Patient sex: M
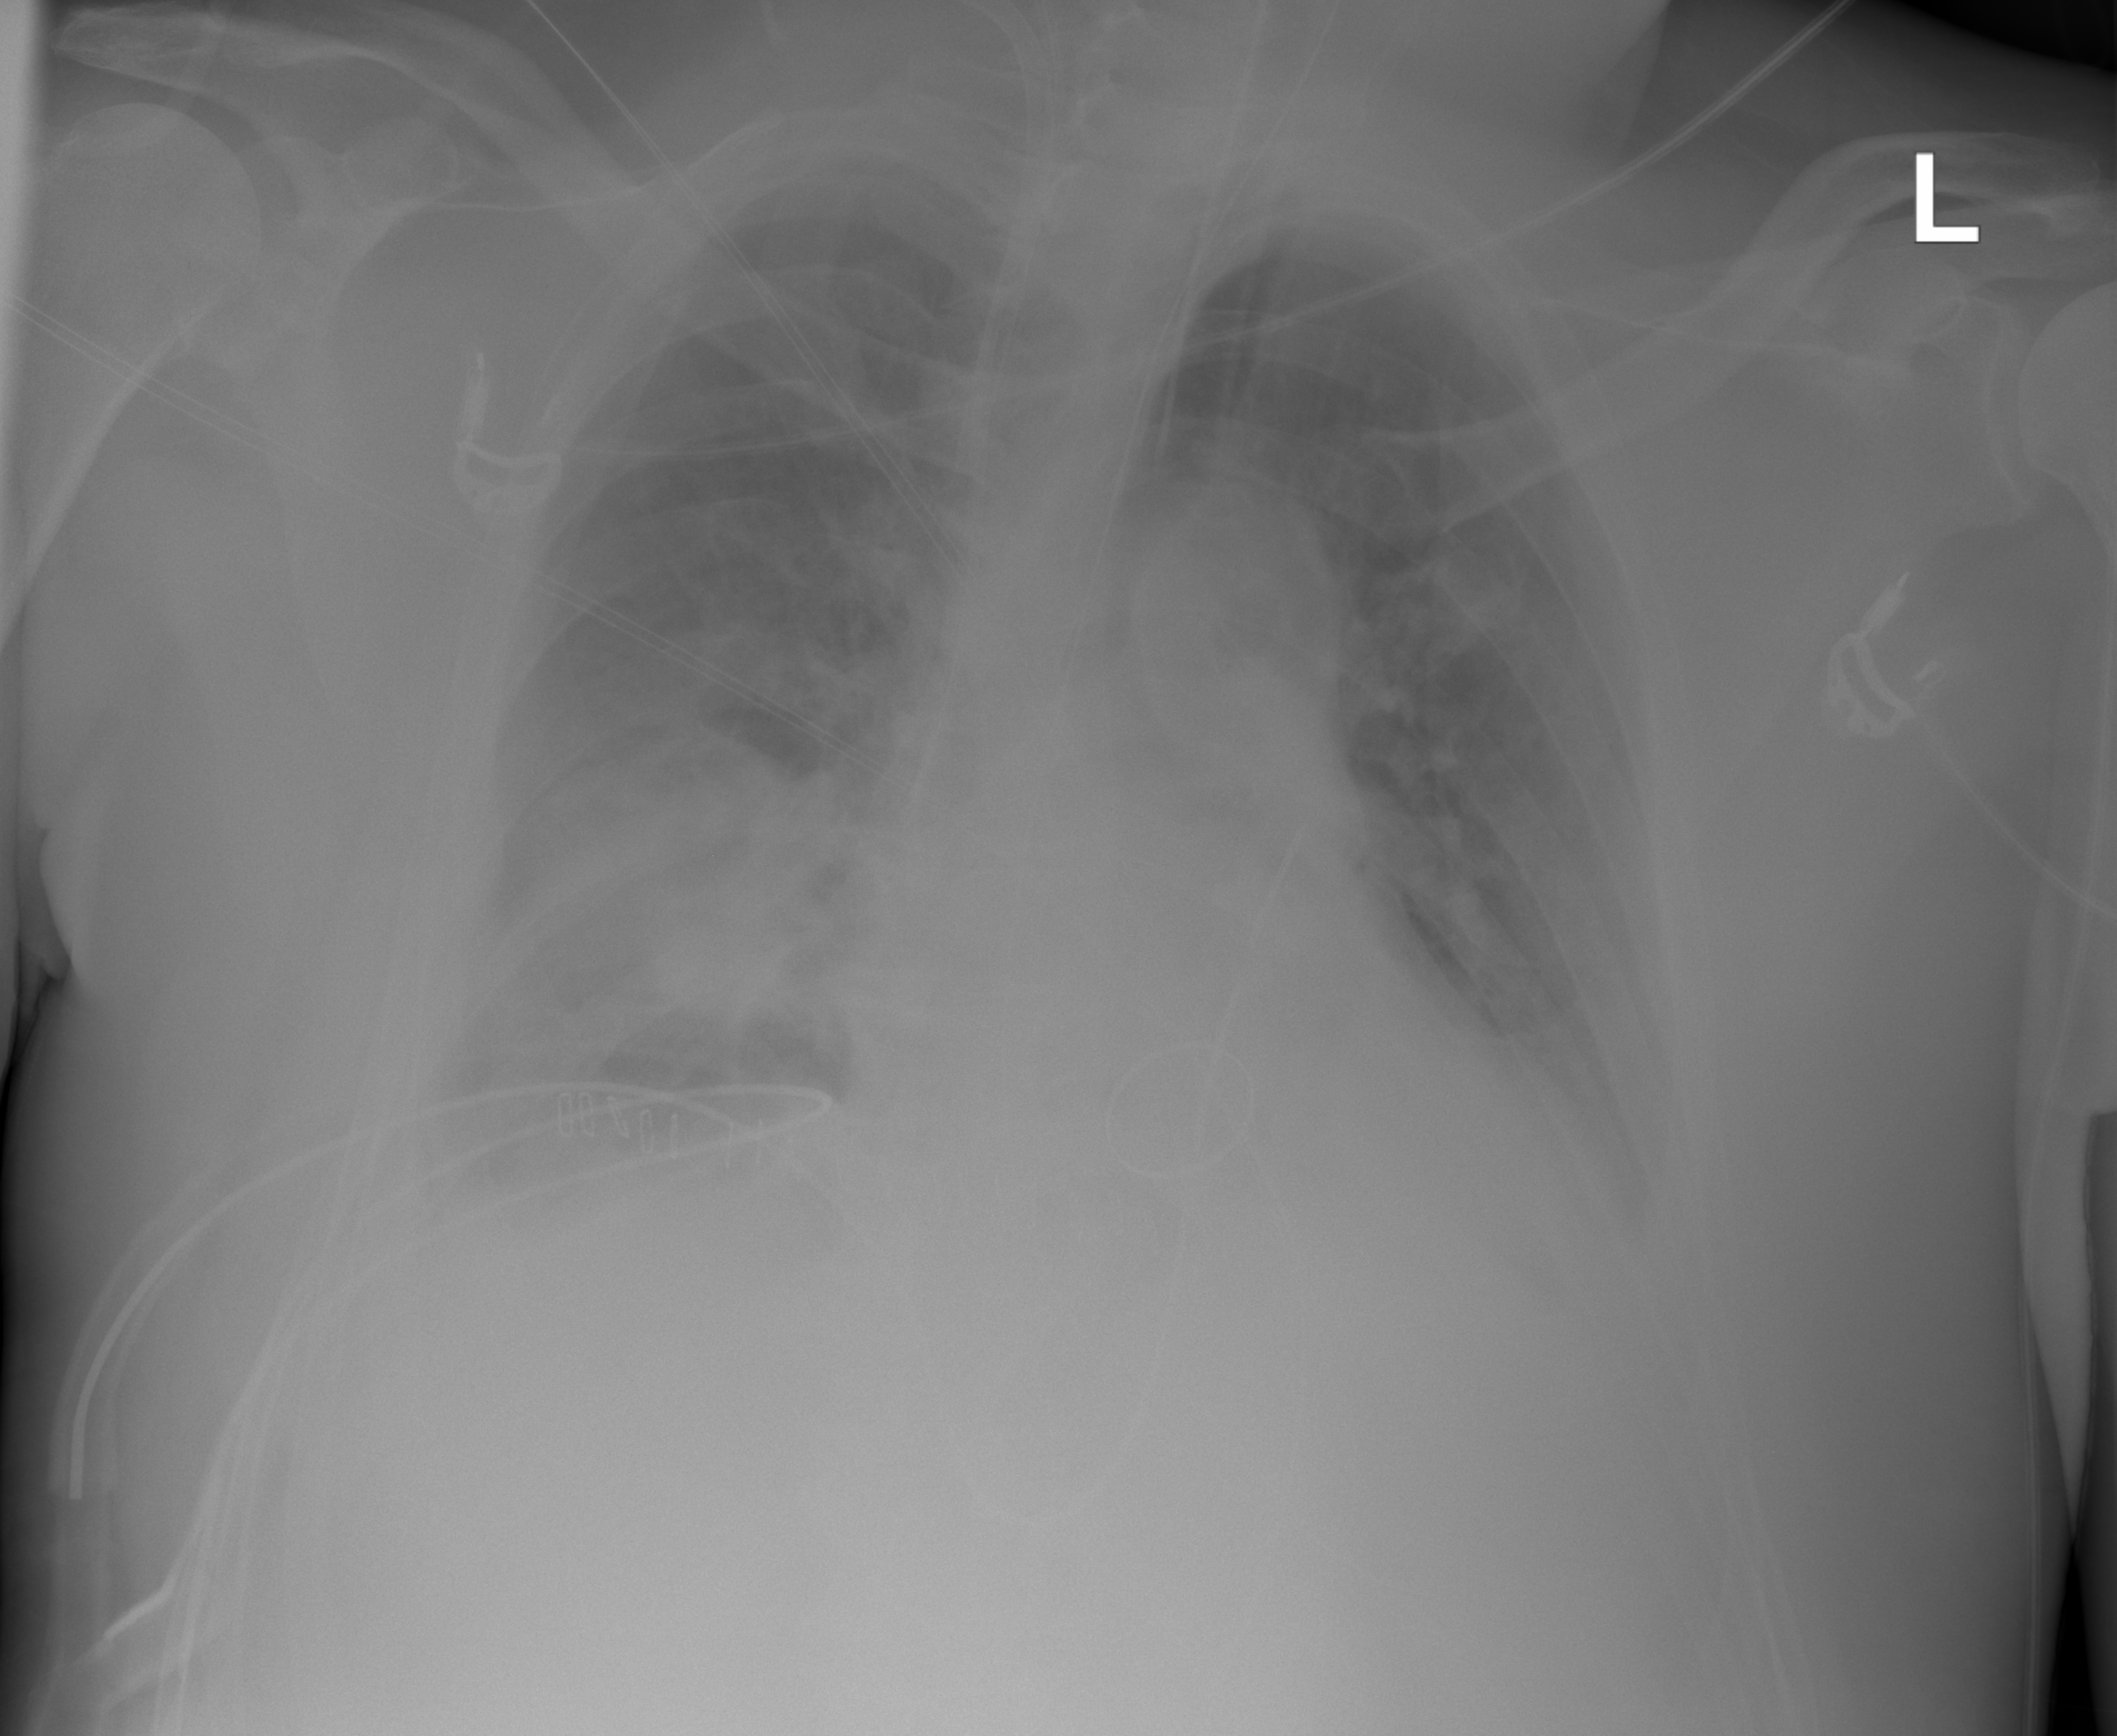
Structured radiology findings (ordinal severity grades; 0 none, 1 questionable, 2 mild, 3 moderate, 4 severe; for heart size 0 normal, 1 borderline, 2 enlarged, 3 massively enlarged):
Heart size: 0
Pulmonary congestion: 3
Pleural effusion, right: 2
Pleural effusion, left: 3
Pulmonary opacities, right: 2
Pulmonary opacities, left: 0
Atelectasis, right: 2
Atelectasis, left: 2